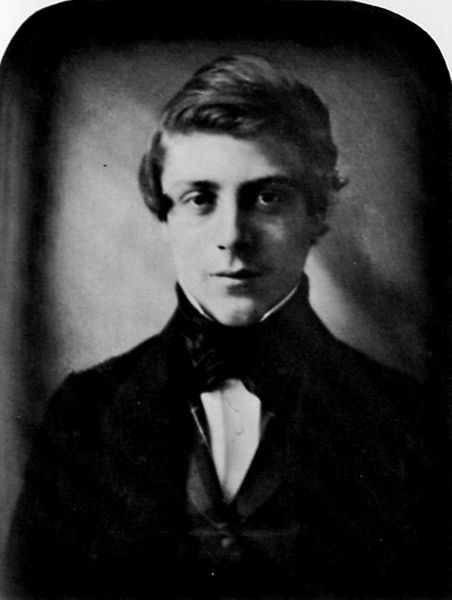
Titel: Ein Jüngling
Künstler: Richard Beard
Schlagwörter: dunkel, gemälde, haut, kopf, mann, schatten, weiß, braun, frisur, grau, haar, hell, licht, mund, nase, profil, schwarz, stirn, blick, schleife, anzug, blond, hemd, jacke, jung, wand, augen, band, gesicht, kragen, rahmen, stehen, bild, bildnis, herr, portrait, porträt, spiegel, haare, pose, augenbrauen, brustbild, en face, frontal, kinn, knopf, lippen, locken, ohren, scheitel, schultern, schön, lächeln, wangen, bogen, men, white, frack, black, collar, dark, face, formal, gray, grey, hair, nose, old, steif, wall, schmal, seitenscheitel, brauen, pupillen, picture, junge, knöpfe, fliege, jackett, revers, sakko, jacket, weste, lächelnd, wimpern, foto, fotografie, photographie, nische, schwarz-weiß, künstler, selbstbildnis, posieren, stehkragen, photo, jüngling, selbstportrait, junger mann, wohlhabend, firsur, classic, man, gebunden, schwartz, young, boy, costume, eyes, suit, young man, light, black and white, frame, look, fotographie, shadow, chin, coat, mouth, buttons, fly, abgerundet, cravat, curls, smile, youth, revert, foro, gewellt, tie, victorian, person, schopf, jugendlich, cheeks, neck, vest, front, ears, eye, cloth, american, jew, bartlos, lips, shadows, kacke, schmunzeln, atelieraufnahme, contrast, rich, forehead, shirt, mnn, bow, sako, photograph, photography, visitenkarte, button, slide, jcke, bowtie, potrait, image, self portrait, serious, aufnhame, frontla, gesichtä, waal, handsome, black&white, portait, black suit, haircut, exposure, protrait, guy, moth, vintage, tuxedo, wavy hair, highlight, contemplate, rounded, white shirt, cheeck, tux, curles, formal dress, prominent nose, professional, lids, caucasian, solo, well dressed, black tie, old photograph, culs, eyelids, single, fotom, lipps, three piece, jcket, fotoanzug, nhemd, combed hair, silver gellcee, aperture, shutter speed, souit, wallen, photographic plate, formal photograph, portrait photography, no facial hair, side-swept hair